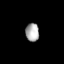
Tissue: lung
Cell type: Epithelial cells
Senescence score: 0.2367
Nuclear area (px): 241
Mean DAPI intensity: 171.116